Question: I am attaching an image. Some of you might have tried this iphone application before. It is a screen shot from Awesome Note. How do they achieve the 5 rows table view, with a swipe to next page for more rows?
Basically the (at least I think it's a TableView?) is confined to the bottom half of the .
Any swipe to the left or right jumps to the next page and you see the next 5 rows (if any.) We can see from the screenshot that there are 11 rows, since it's 3 pages in depth.
Is this achieved using a TableViewController inside a UIScrollView or something? I've setup my own custom , along with a . Inside interface builder when I check Attributes section for my UITableView I see an checkbox for , which I've ticked.
I've also disabled Vertical Scrollers but this seems to have no effect? I'm obviously missing something, seeing as I haven't even seen where I can define how many rows / sections I'd like to render on one page before another page is created.
Any help would be appreciated.
Thanks!

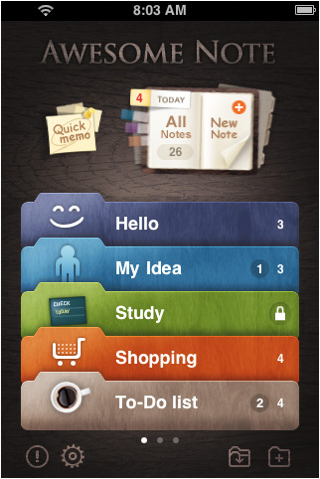
Answer: Thats not a 'UITableView', thats a 'UIScrollView' with custom buttons.
The Paging option is because UITableView is a sub-class of UIScrollView.